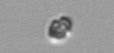
Label: Heterocapsa_rotundata